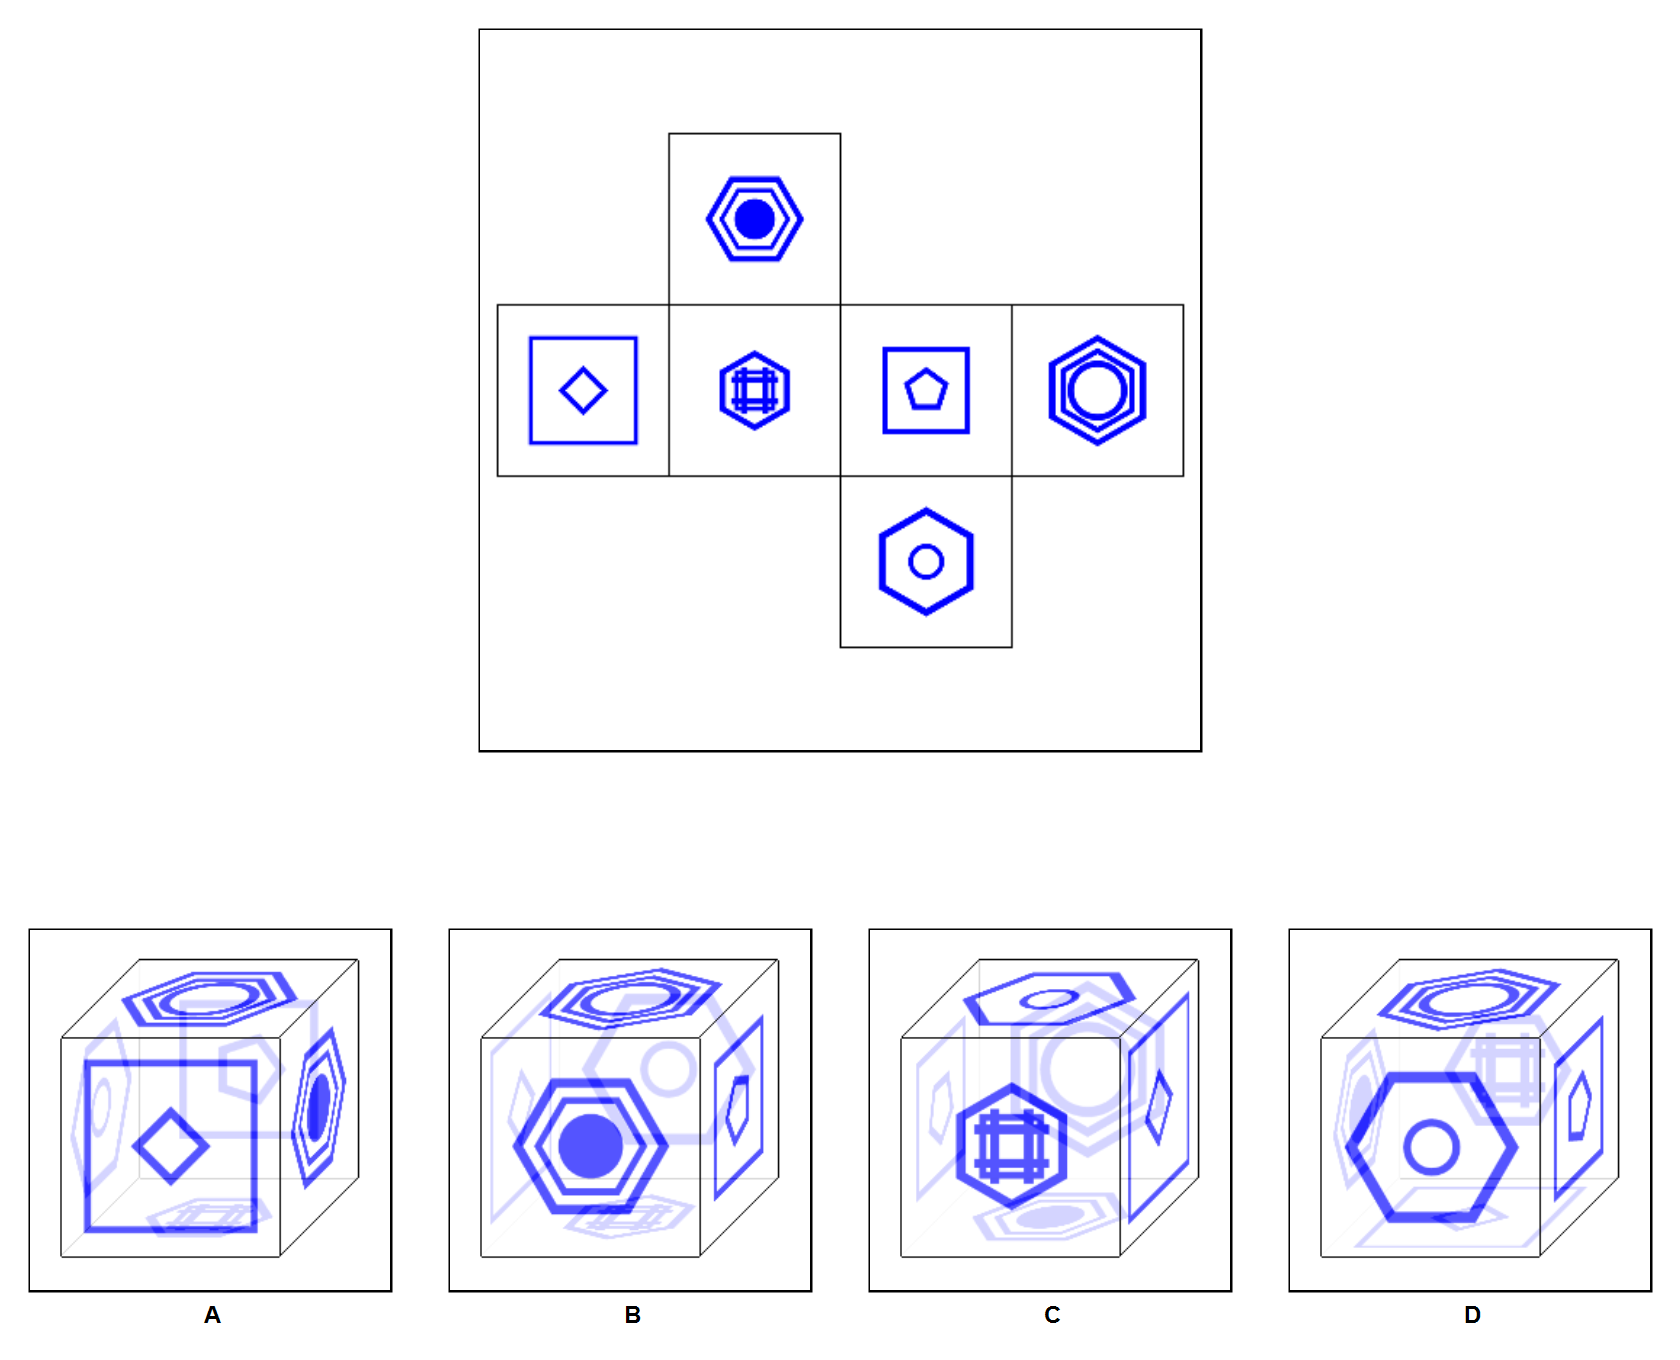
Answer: D